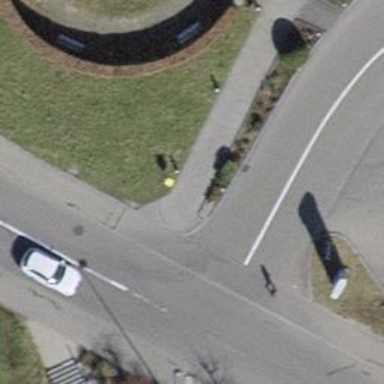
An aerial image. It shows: Post box.